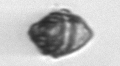
Label: Kryptoperidinium_triquetrum